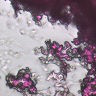
Metastatic tissue present: no